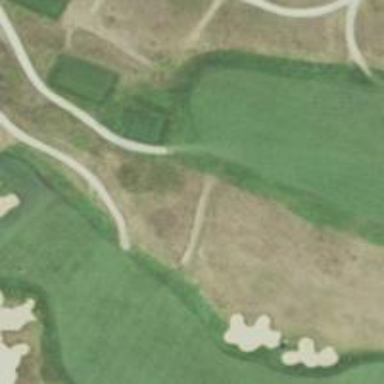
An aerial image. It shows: Service road within golf course. It is cartpath used in the sport of golf.